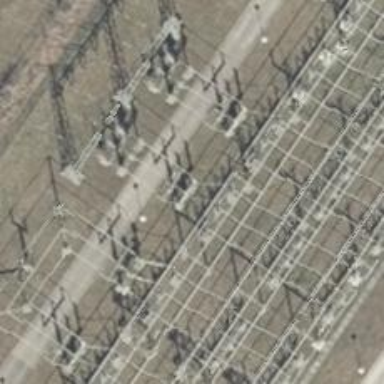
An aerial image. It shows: Outdoor switch with 3 cables.